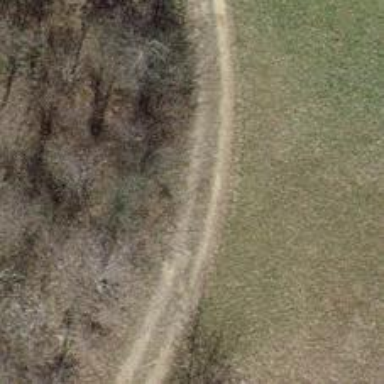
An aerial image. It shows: Gravel track with grade2 tracktype.